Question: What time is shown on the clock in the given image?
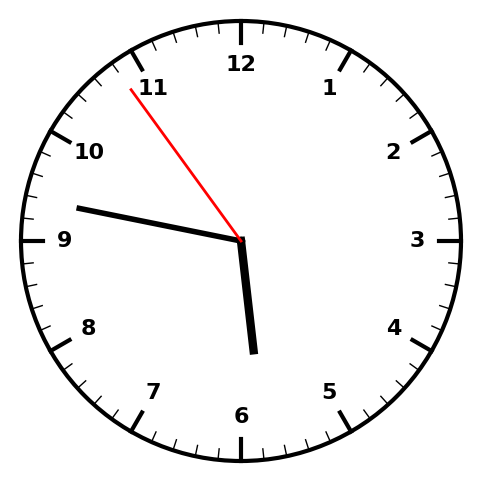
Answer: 05:46:54